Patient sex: F
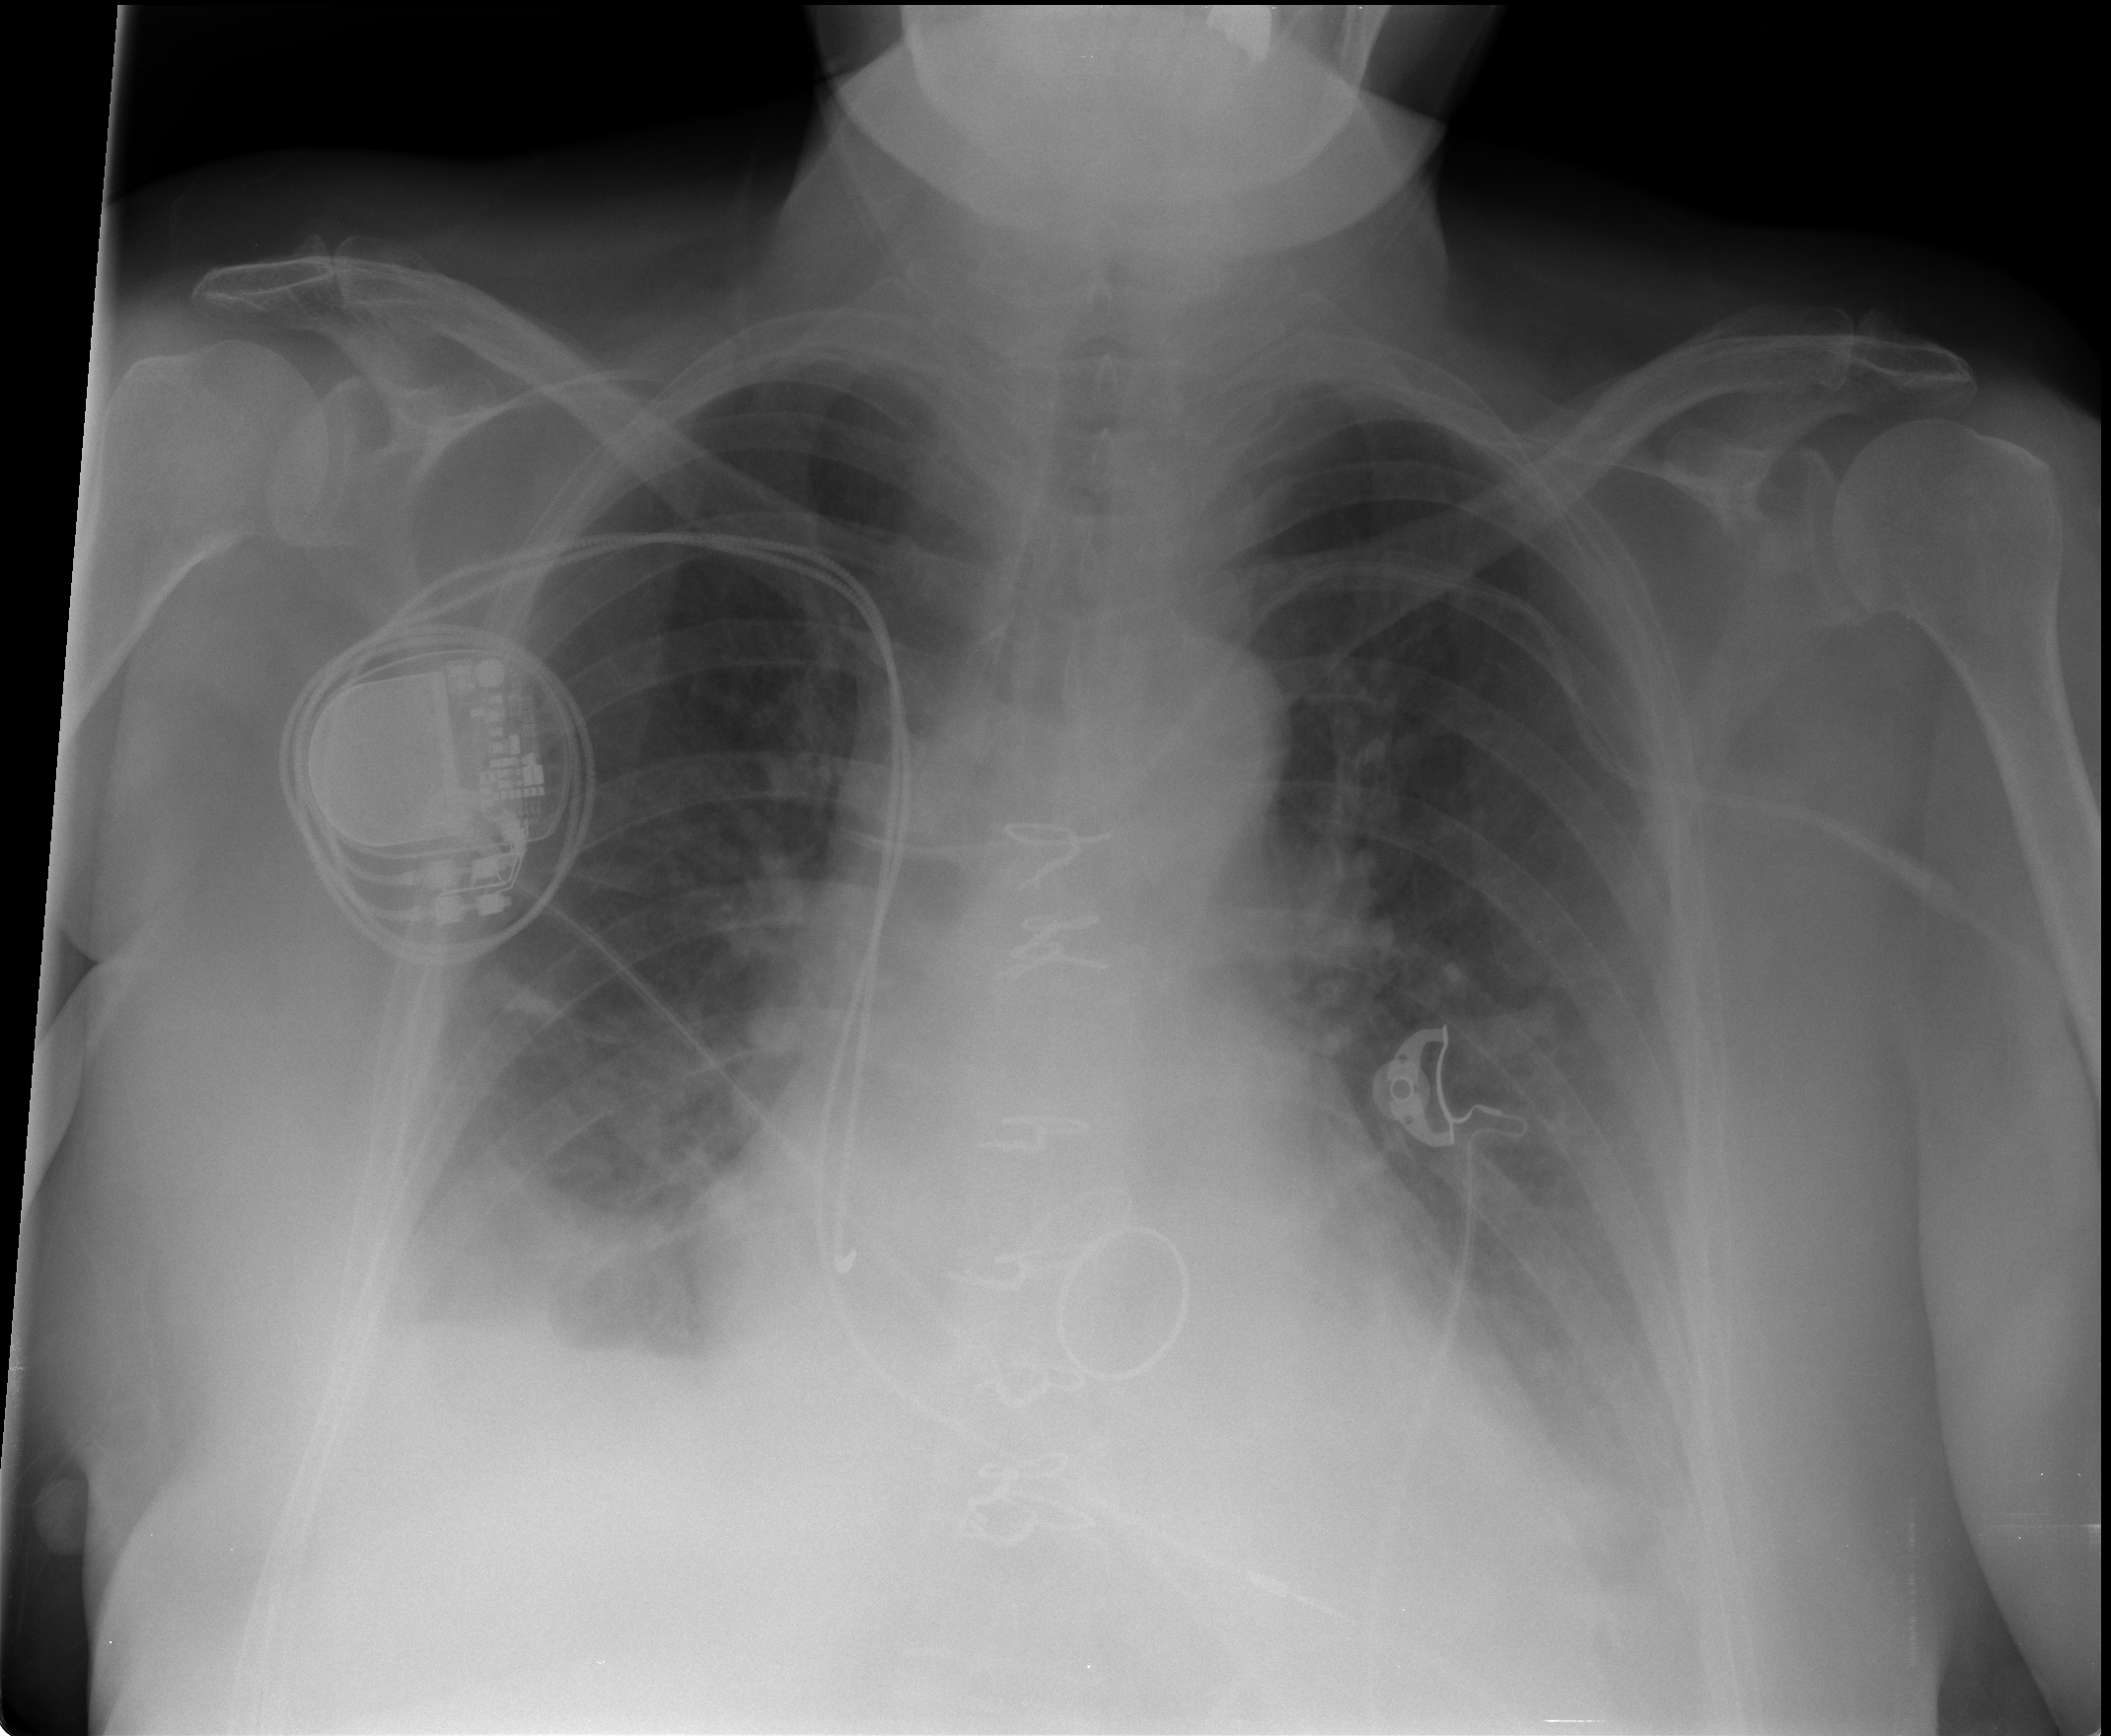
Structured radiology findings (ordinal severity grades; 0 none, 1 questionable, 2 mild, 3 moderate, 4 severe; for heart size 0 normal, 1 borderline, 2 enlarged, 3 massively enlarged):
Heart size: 2
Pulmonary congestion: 1
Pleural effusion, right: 2
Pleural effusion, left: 2
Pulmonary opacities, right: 0
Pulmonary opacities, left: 0
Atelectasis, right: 2
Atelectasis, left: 2